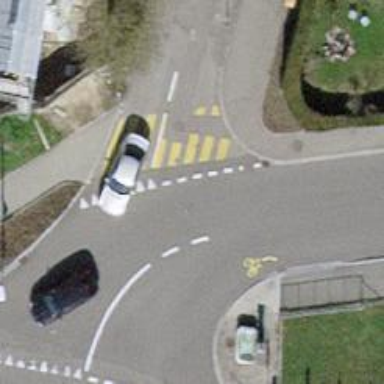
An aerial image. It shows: Zebra crossing on the road.